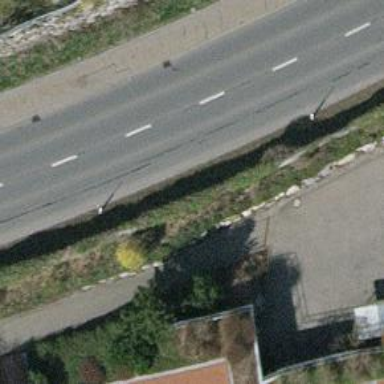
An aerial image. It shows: Hedge acting as barrier.